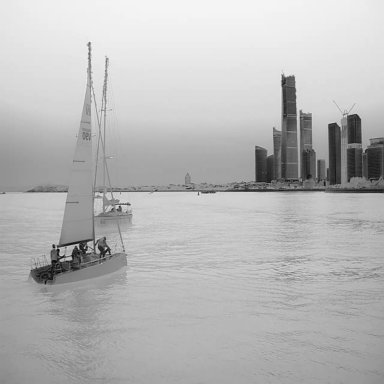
There are three objects shown in the infrared image, including two sailboats, and a container_ship.